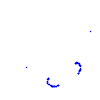
Particle: kaon